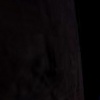
Label: space